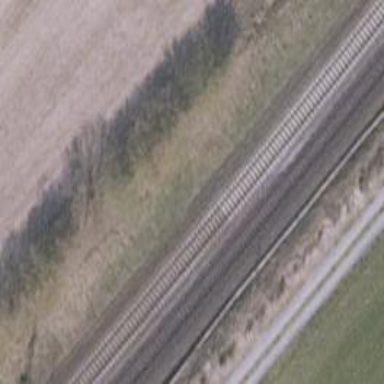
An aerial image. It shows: Railway signal.